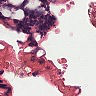
Metastatic tissue present: no